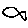
Label: fish